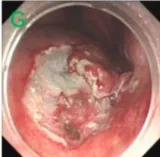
(F-H) The procedure of ESD.
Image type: endoscopy (gi_endoscopy)